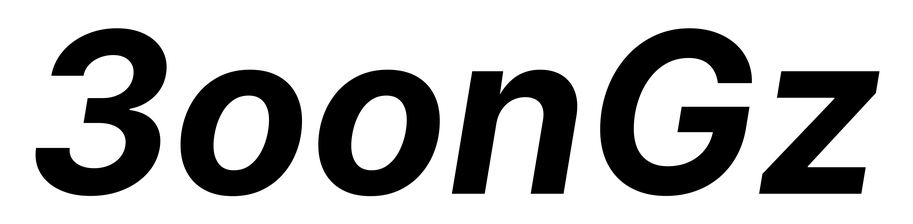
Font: Inter-Italic_Bold_Italic